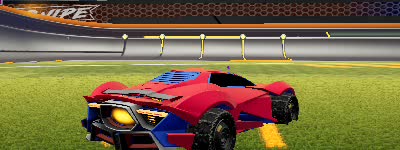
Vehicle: werewolf